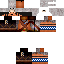
A male human skin with medium skin, wearing brown long hair dressed in a blue hoodie and brown pants, featuring a closed mouth.